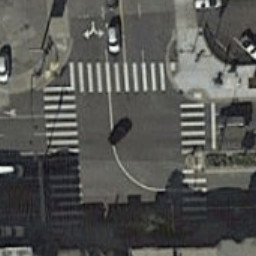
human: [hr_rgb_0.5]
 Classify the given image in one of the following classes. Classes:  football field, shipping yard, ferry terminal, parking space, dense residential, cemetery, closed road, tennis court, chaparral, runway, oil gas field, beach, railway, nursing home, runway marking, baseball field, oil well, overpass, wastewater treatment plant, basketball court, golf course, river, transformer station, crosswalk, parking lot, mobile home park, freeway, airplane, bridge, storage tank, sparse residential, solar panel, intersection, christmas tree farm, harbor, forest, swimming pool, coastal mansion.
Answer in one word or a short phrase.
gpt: crosswalk